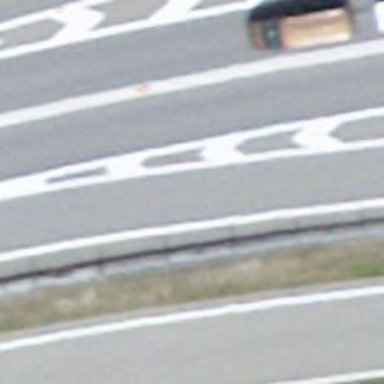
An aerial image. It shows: Asphalt trunk link road.